Question: I am a beginner in Java. For my task I've been given such table. The table represents 6 runners who participated in 7 races. The value in each cell is the place they got in the particular race:

The task of my program is to print the number of runners who finished 1st in at least one of the races. I managed to write a code that counts the number of 1st places achieved by all of the runners, however I am struggling to find a solution how to add those runners, who finished 1st multiple times, to the count only once. How do I iterate to the next row when a matching value has been found and added to the count? Here's my code so far:
'''
public class MyClass {
public static void main(String[] args) {
int A[][] = {{21, 14, 1, 21, 19, 5, 2},
{4, 27, 1, 7, 25, 19, 19},
{12, 20, 25, 11, 30, 14, 15},
{5, 8, 5, 7, 1, 2, 13},
{20, 2, 14, 4, 25, 1, 1},
{14, 20, 20, 15, 11, 18, 16}};
int i, j;
int counter = 0;
System.out.println("result:");
for (i = 0; i < 6; i++) {
for (j = 0; j < 7; j++) {
if (A[i][j] == 1) {
counter++;
}
}
}
System.out.print(counter);
}
}
'''
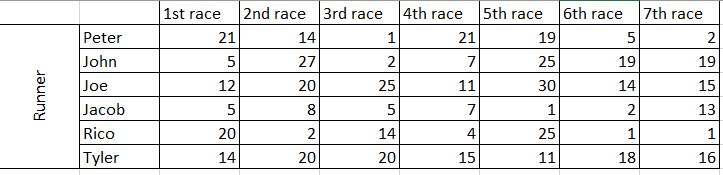
Answer: To keep track of runner who already finished first in a race, you can have a Boolean array like the following
'''
boolean[] firstPlaceRunner = new boolean[A[0].length];
'''
ith position of the above boolean array stores the following information:
1. True - if the ith runner secured 1st place in any of the races.
2. False - If the ith runner was not able to secure 1st place in any of the races.
So, now in your code, you can only increment the counter when the current runner hasn't secured 1st place yet. So your code looks like this:
'''
public static void main(String[] args) {
int[][] A = {{21, 14, 1, 21, 19, 5, 2},
{4, 27, 1, 7, 25, 19, 19},
{12, 20, 25, 11, 30, 14, 15},
{5, 8, 5, 7, 1, 2, 13},
{20, 2, 14, 4, 25, 1, 1},
{14, 20, 20, 15, 11, 18, 16}};
int counter = 0;
// A[0].length gives the number of runner in any race
boolean[] firstPlaceRunner = new boolean[A[0].length];
for (int i = 0; i < 6; i++) {
for (int j = 0; j < 7; j++) {
if (A[i][j] == 1) {
if (!firstPlaceRunner[j]) {
counter++;
// because now jth runner has secured first
// place, and in future we don't want to
firstPlaceRunner[j] = true;
// double count it
}
}
}
}
System.out.println("result:");
System.out.print(counter);
}
'''
Note: As an improvement to our algorithm you can put a 'break' statement after the following line in the code since there can be only one 1st place winner:
'''
firstPlaceRunner[j] = true;
break;
'''
So basically, you are saying that if we have found the first place runner for a given race, then don't check for other runners.